Question: I have a div with 'overflow:hidden', inside which I show a phone number as the user types it. The text inside the div is aligned to right and incoming characters are added to right as the text grows to left.
But once the text is big enough not to fit in the div, last characters of the number is automatically cropped and the user cannot see the new characters she types.
What I want to do is crop the left characters, like the div is showing the rightmost of its content and overflowing to the left side. How can I create this effect?

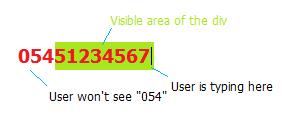
Answer: Have you tried using the following:
'''
direction: rtl;
'''
For more information see
<URL>